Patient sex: M
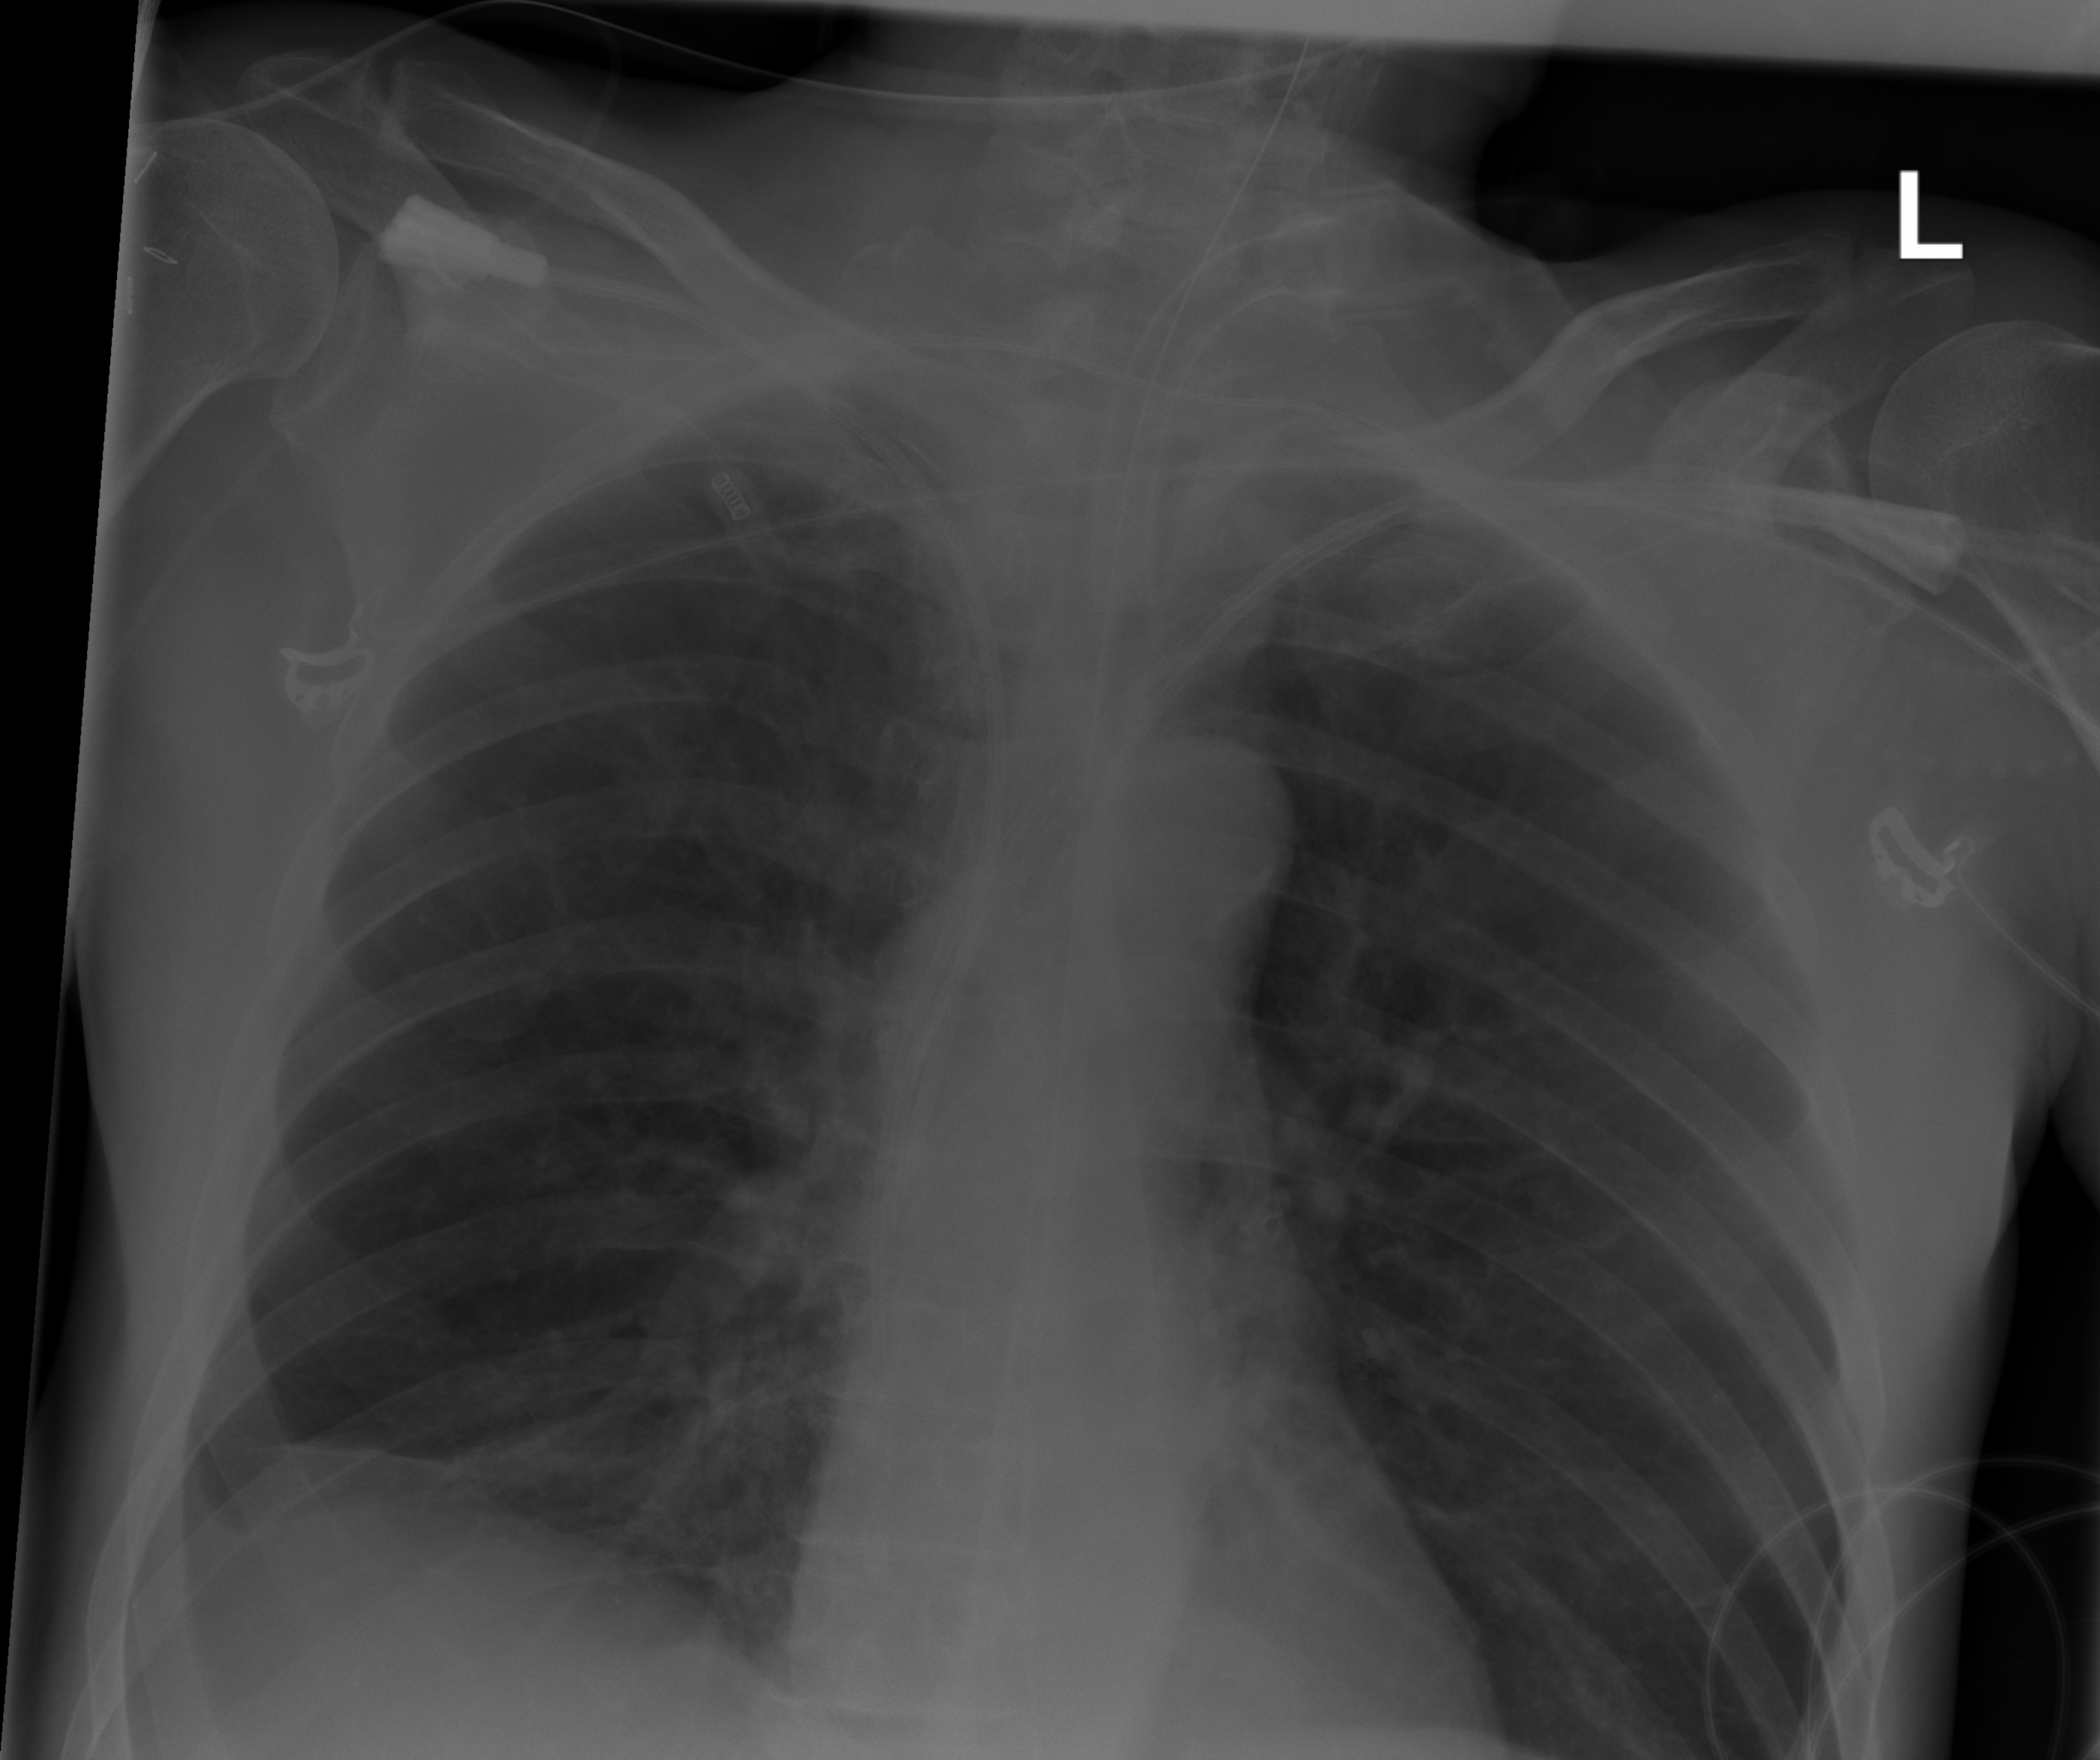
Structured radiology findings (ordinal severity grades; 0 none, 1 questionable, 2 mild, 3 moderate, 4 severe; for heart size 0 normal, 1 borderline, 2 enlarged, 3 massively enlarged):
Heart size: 0
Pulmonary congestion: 0
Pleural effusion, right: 2
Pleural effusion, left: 0
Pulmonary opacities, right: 0
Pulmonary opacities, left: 0
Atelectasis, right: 2
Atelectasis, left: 0